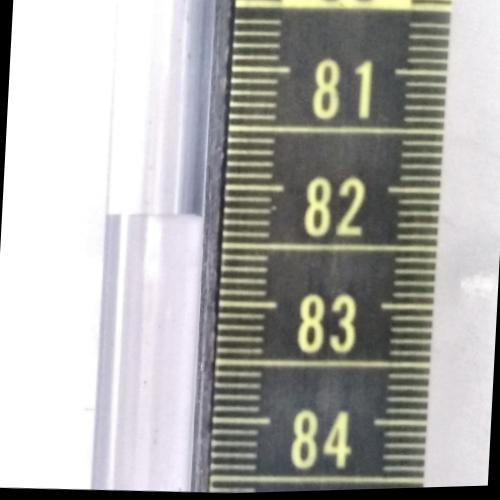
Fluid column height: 82.3 cm